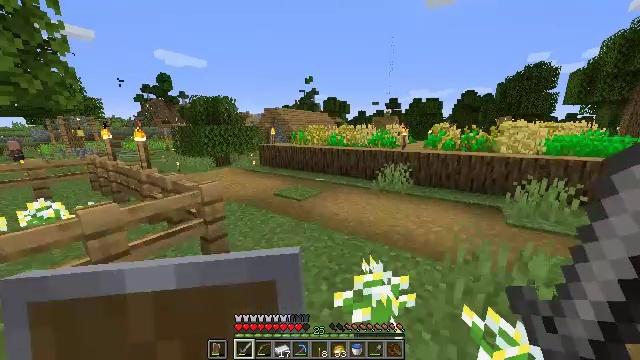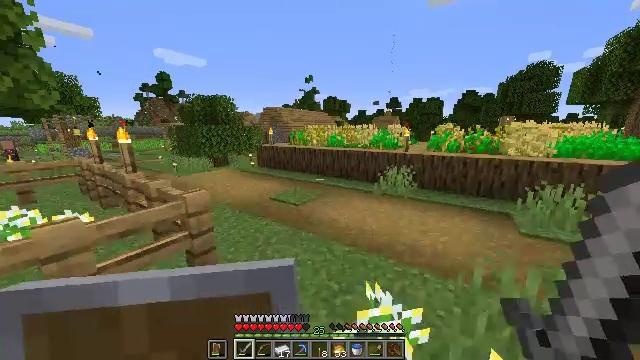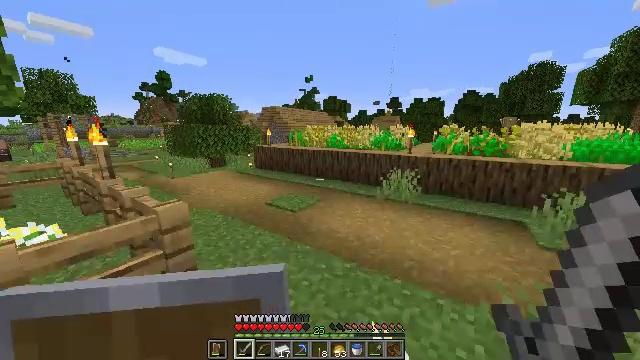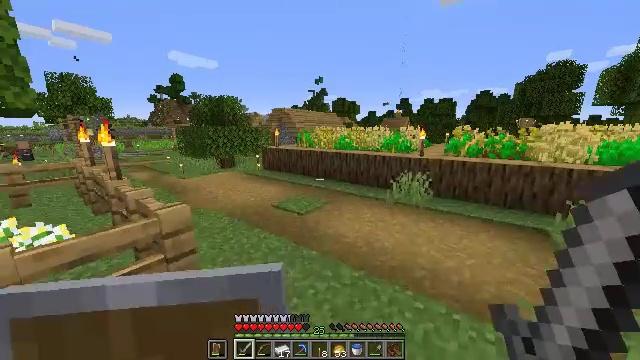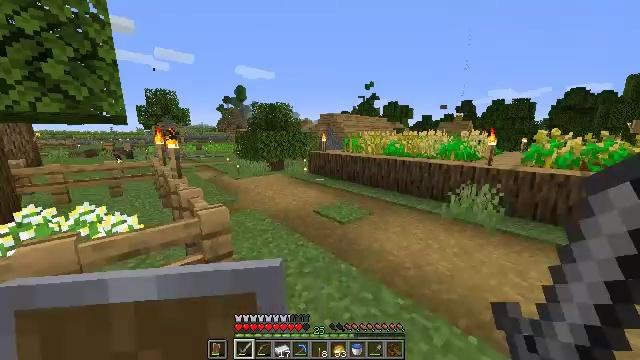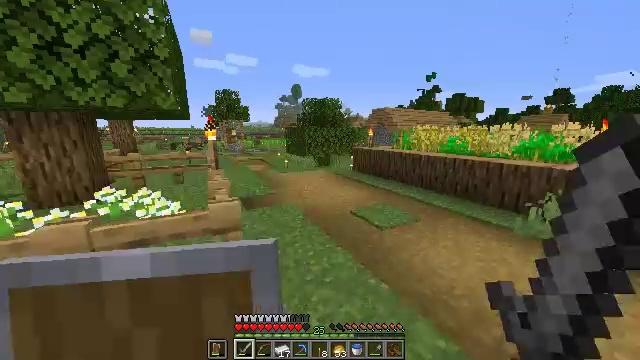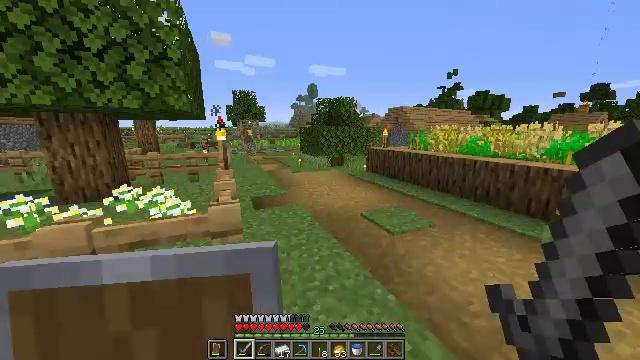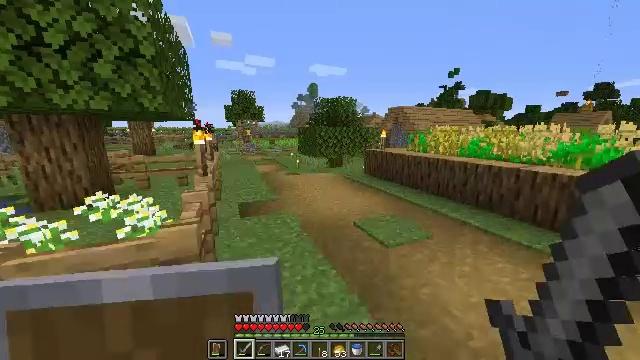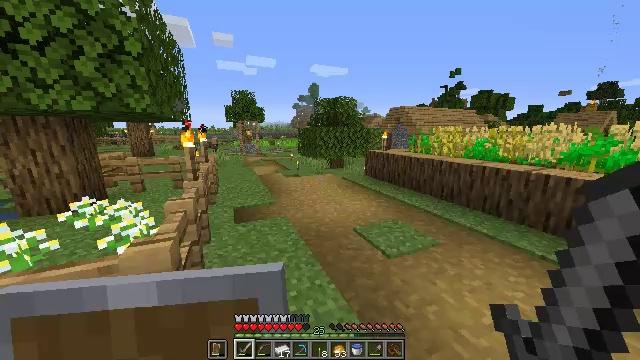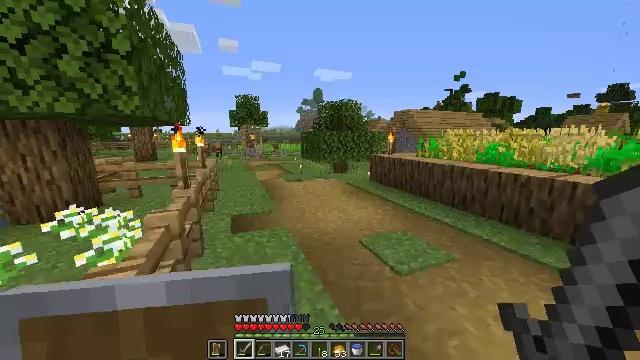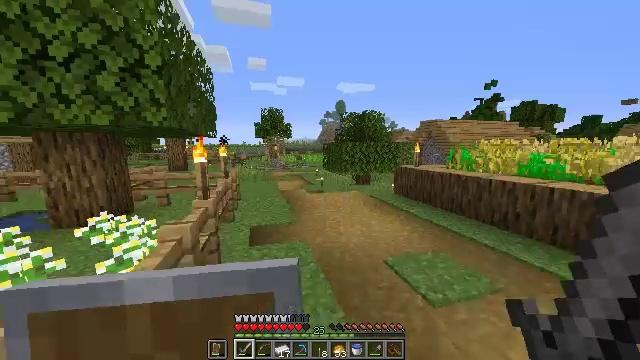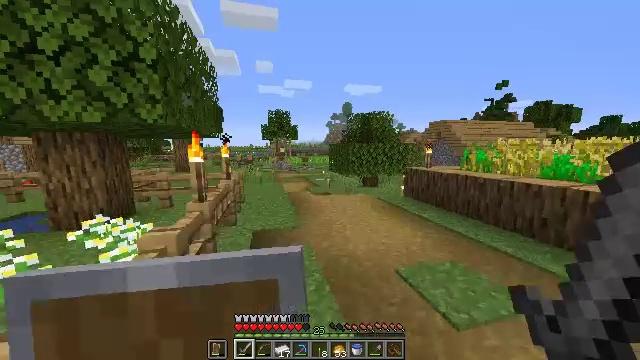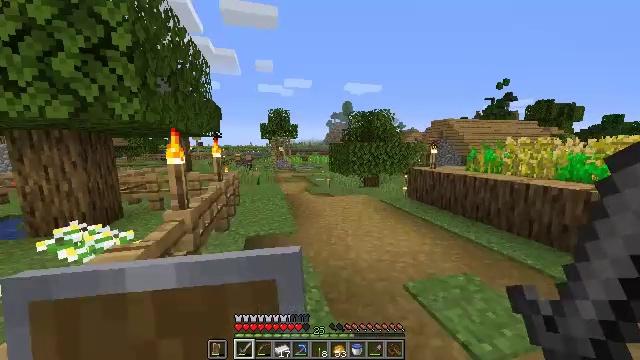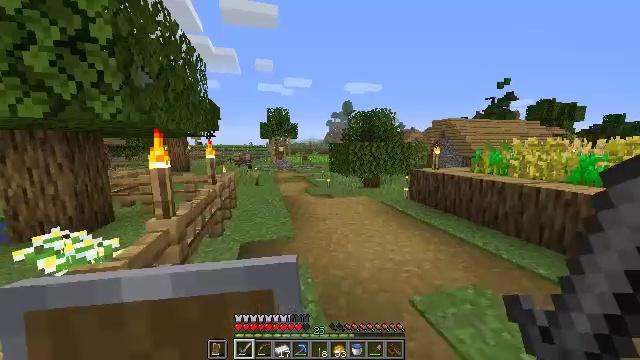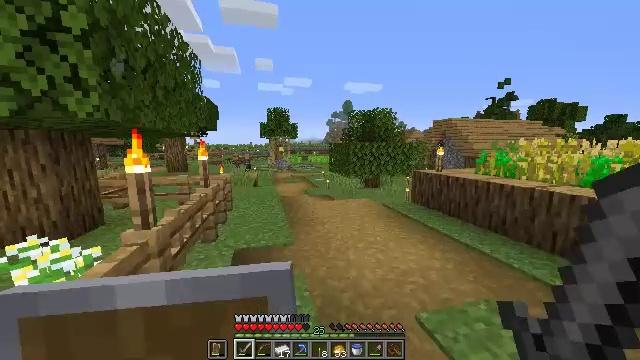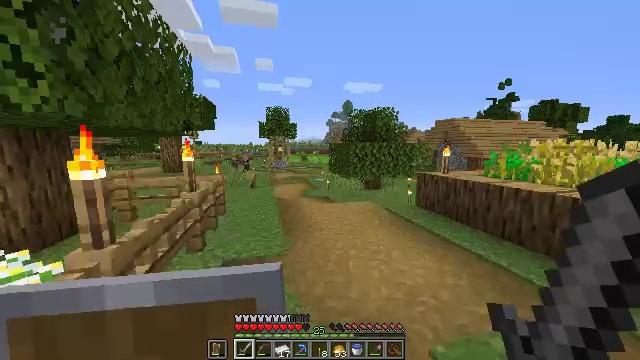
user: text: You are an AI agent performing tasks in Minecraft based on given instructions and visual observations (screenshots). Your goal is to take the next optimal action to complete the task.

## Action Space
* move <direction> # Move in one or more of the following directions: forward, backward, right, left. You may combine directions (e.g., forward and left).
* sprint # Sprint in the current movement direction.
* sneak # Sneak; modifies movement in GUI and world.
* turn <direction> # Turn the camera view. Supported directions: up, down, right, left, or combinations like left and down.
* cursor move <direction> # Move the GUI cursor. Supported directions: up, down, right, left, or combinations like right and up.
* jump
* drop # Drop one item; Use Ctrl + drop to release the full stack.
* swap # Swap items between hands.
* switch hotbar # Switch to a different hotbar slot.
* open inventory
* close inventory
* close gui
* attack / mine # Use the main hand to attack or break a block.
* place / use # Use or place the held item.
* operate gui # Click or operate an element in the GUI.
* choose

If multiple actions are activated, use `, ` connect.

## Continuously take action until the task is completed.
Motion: motion action
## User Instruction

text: Turn coal into a coal block using the crafting grid.
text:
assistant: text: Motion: move forward
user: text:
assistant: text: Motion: move forward
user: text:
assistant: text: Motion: move forward, turn left
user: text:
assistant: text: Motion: move forward and move right, turn left and up
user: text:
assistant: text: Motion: move forward and move right, turn left and down
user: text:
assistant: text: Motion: move forward and move right, turn left
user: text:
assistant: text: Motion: move forward
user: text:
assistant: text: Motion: move forward, sprint
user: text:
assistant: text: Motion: move forward, sprint, turn left
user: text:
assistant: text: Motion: move forward, turn left and up
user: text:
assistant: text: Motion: move forward, turn left
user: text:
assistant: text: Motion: move forward
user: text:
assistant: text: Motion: move forward
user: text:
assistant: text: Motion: move forward
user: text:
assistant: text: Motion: move forward
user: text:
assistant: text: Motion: move forward
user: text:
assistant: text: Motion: move forward, turn right
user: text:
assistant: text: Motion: move forward
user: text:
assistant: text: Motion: move forward, turn left
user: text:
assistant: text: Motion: move forward, turn left
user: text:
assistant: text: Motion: move forward
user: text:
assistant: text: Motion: move forward
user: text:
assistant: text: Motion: move forward
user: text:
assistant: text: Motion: move forward
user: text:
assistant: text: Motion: move forward
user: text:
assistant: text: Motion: move forward
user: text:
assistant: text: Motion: move forward
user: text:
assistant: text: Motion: move forward, turn left
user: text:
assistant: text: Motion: move forward, turn left and down
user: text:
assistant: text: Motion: move forward